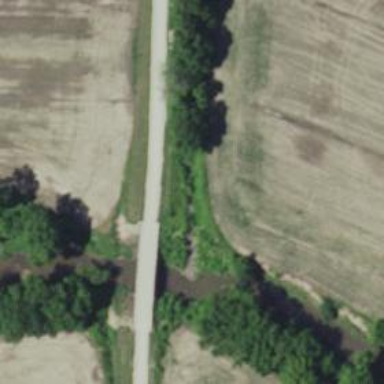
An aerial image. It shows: Residential road with bridge.